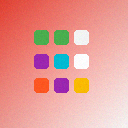
Screen state: on